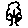
Label: tree